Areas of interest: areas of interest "Educational"
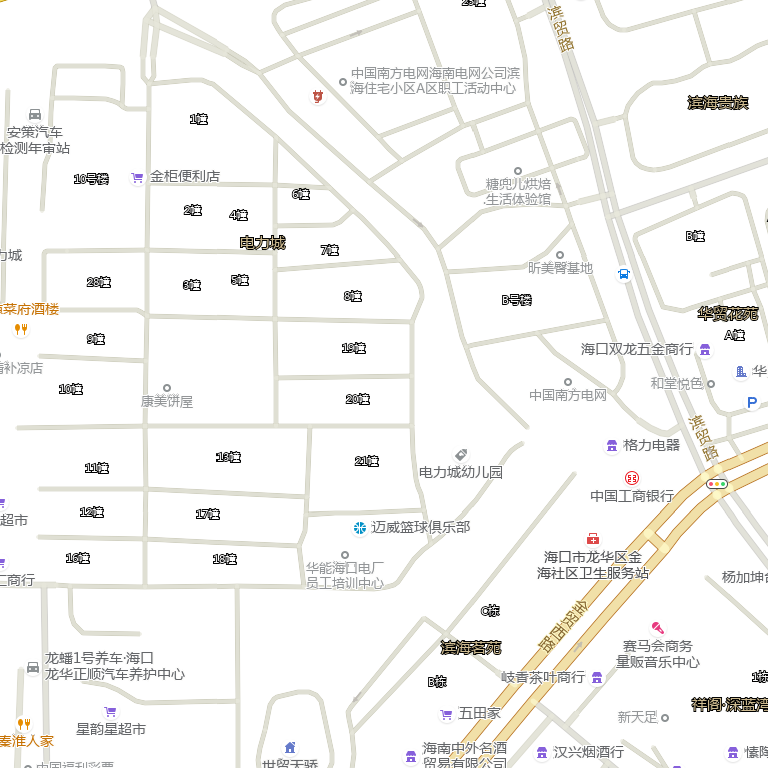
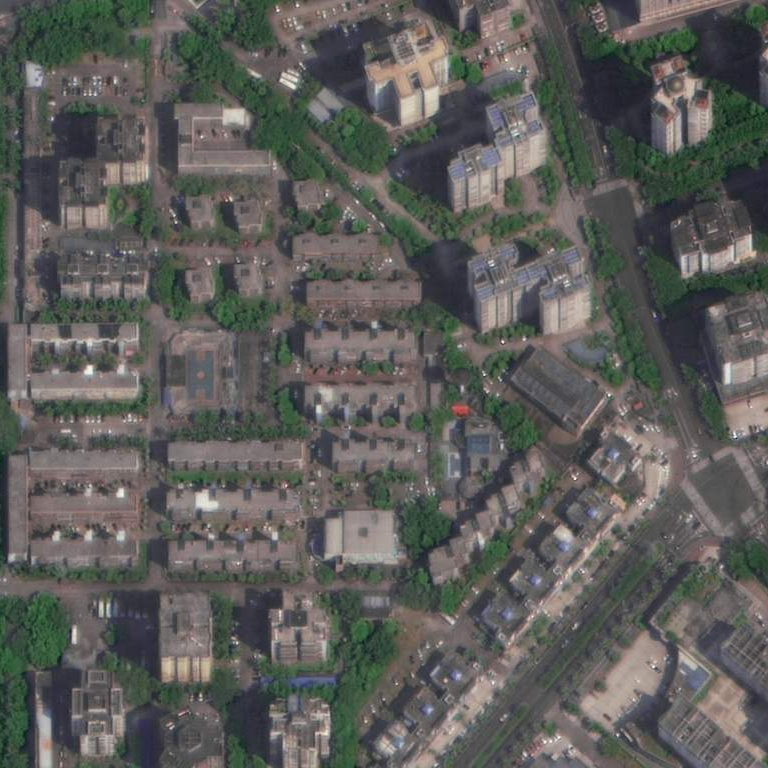